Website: crate-barrel
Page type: payment
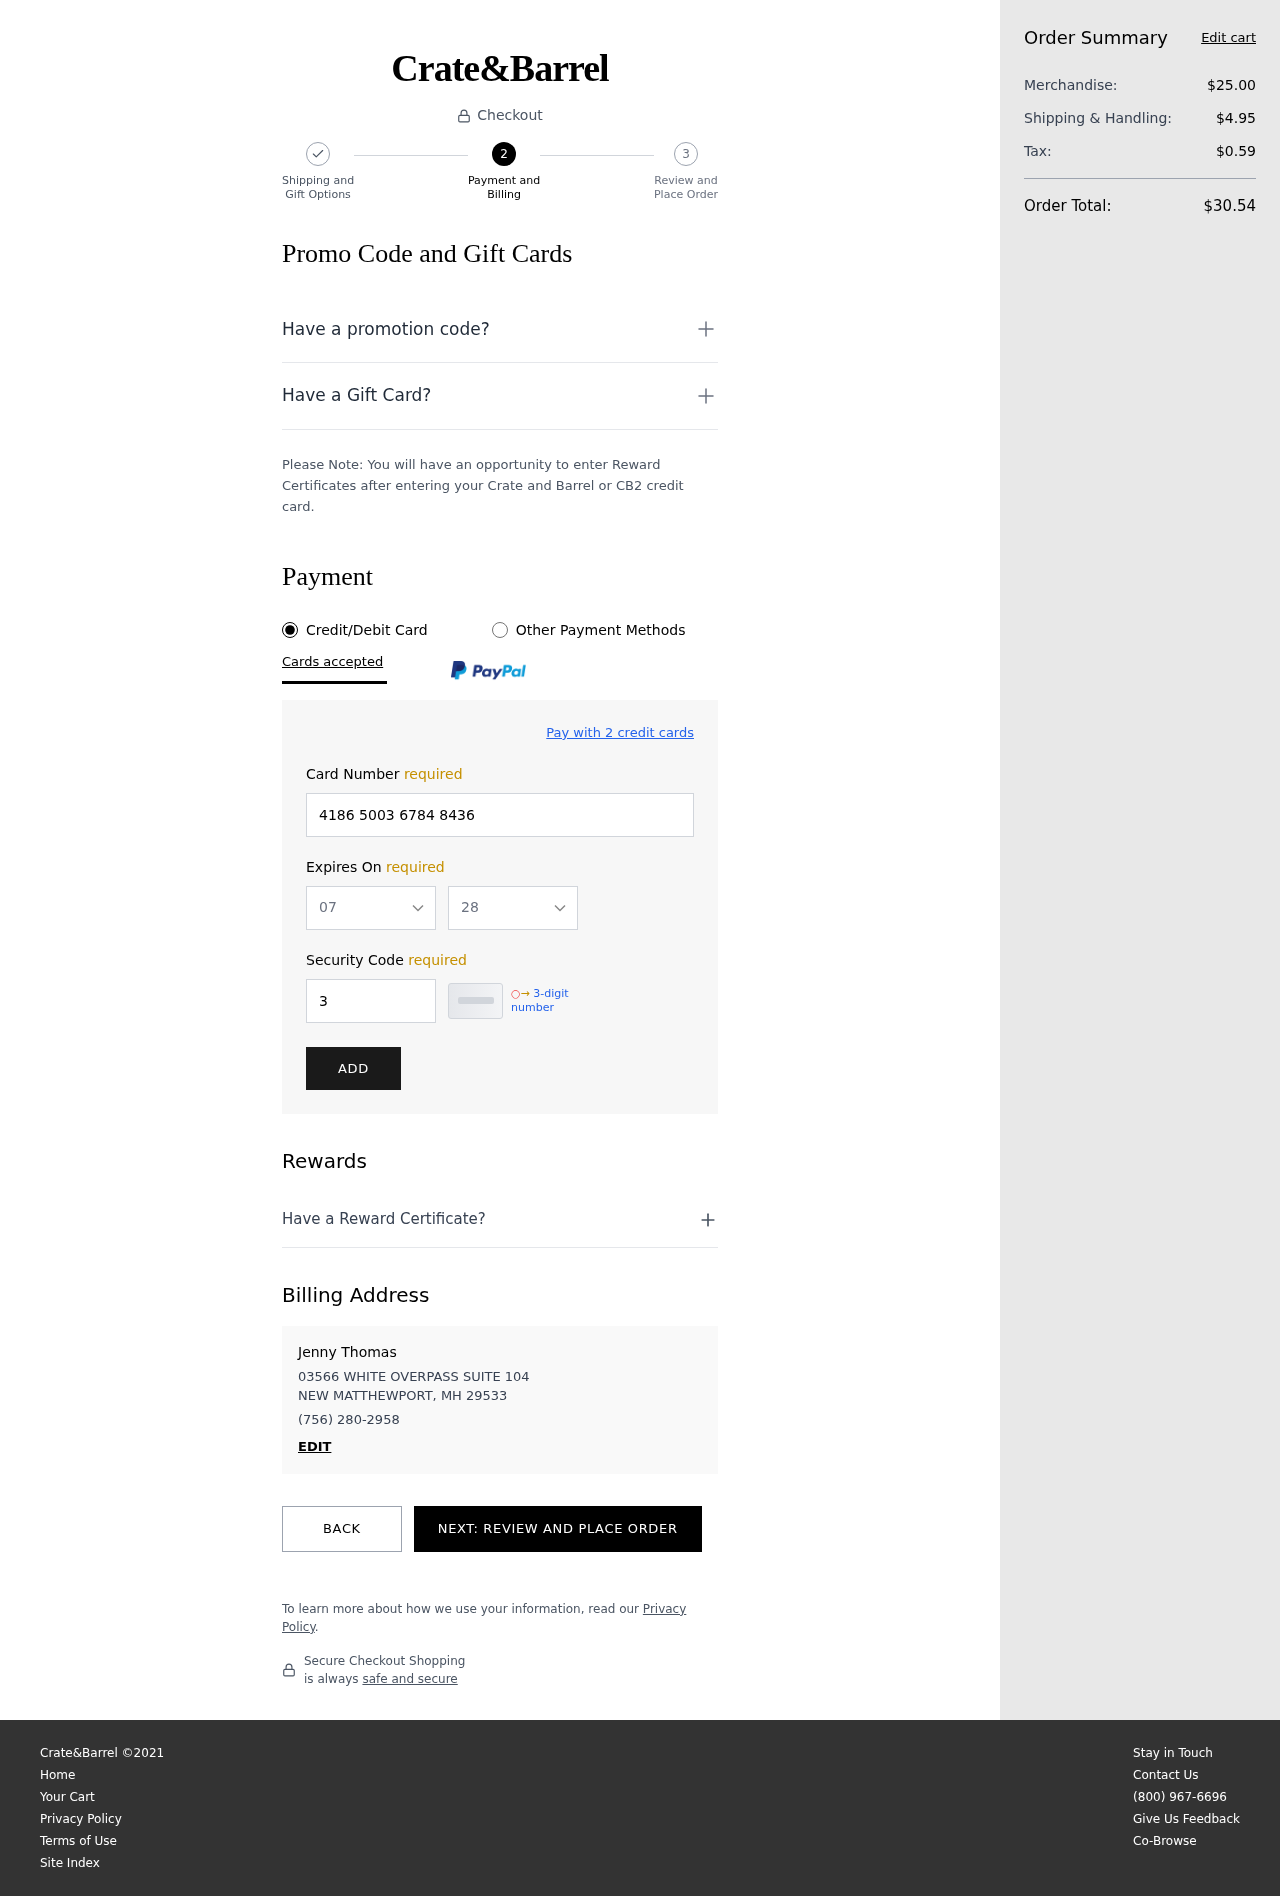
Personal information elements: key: PII_CARD_EXPIRY_MONTH
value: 07
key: PII_CARD_EXPIRY_YEAR
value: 28
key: PII_CITY_STATE_ZIP
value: NEW MATTHEWPORT, MH 29533
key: PII_FULLNAME
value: Jenny Thomas
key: PII_PHONE
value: (756) 280-2958
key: PII_STREET
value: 03566 WHITE OVERPASS SUITE 104
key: PII_CARD_NUMBER
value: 4186 5003 6784 8436
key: PII_CARD_CVV
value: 380
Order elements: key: ORDER_SUBTOTAL
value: $25.00
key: ORDER_SHIPPING_COST
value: $4.95
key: ORDER_TAX
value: $0.59
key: ORDER_TOTAL
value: $30.54